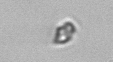
Label: Heterocapsa_rotundata